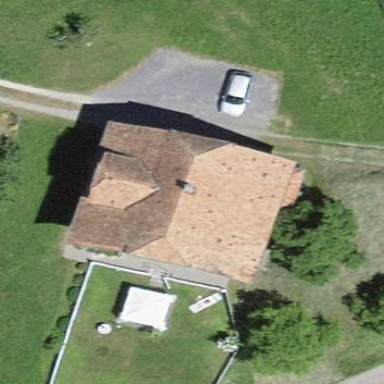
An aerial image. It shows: Residential building with half-hipped roof shape.